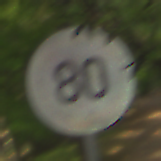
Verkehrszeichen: Geschwindigkeit80
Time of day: MorningAfternoon
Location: Outdoor (RoadRail)
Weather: Clear
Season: NotSpecified
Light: Natural